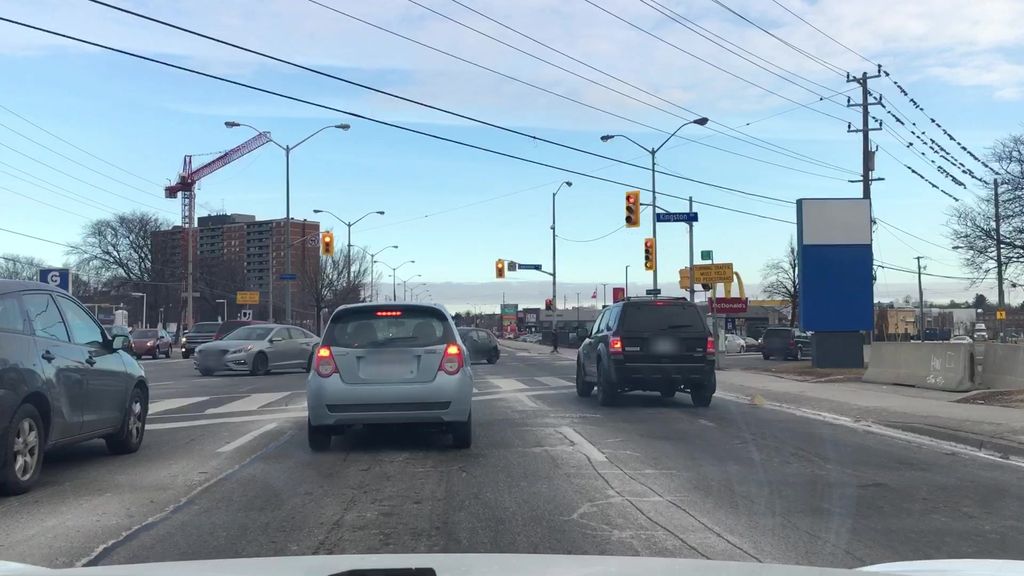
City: toronto